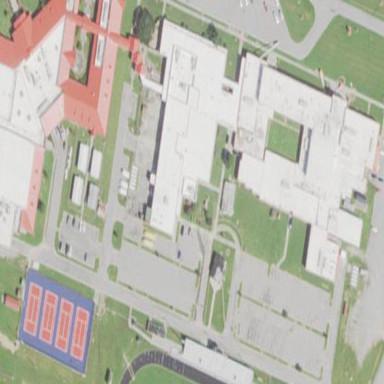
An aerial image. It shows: School building.